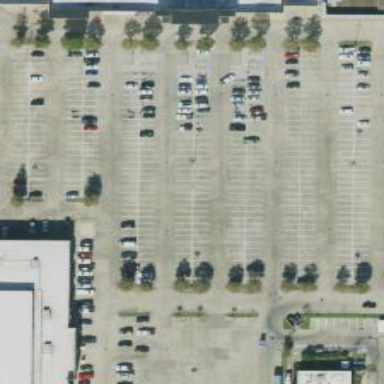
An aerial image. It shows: Parking space is available.